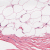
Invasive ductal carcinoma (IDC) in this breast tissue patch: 0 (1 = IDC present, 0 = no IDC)